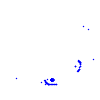
Particle: kaon